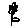
Label: flower